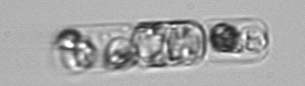
Label: Guinardia_delicatula_TAG_internal_parasite